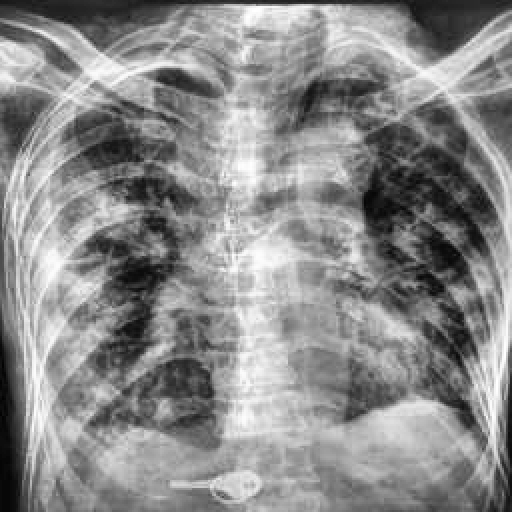
Finding: TUBERCULOSIS